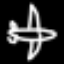
Label: airplane